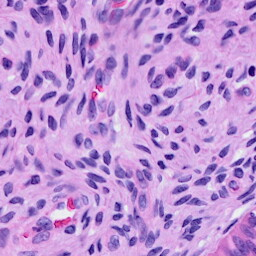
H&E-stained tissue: Cervix